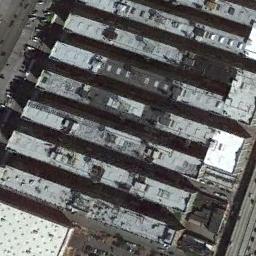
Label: industrial_area